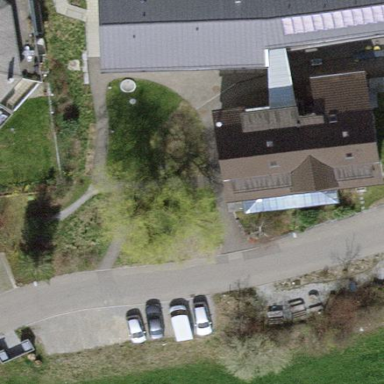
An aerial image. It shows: Nursing home building.